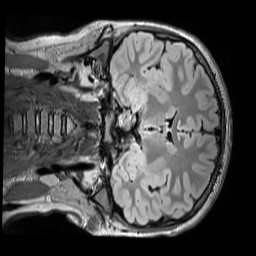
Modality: FLAIR
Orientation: coronal
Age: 13
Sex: male
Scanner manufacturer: siemens
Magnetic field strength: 3 T
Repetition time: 5 s
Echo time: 0.388 s